Question: I am working my way through the AndroidStudio tutorial.
<URL>
I have created an EMPTY project by following this page.
I downloaded the Pixel4 R emulator as described in the tutorial.
However, when I try to run the app, it only shows as below and does not run on the emulator.
7:33:51 PM: Executing task...
7:33:51 PM: Task execution finished.

I suspected an error, but no error is indicated.
<URL>
I have only rewritten build.gradle using this page as a reference.
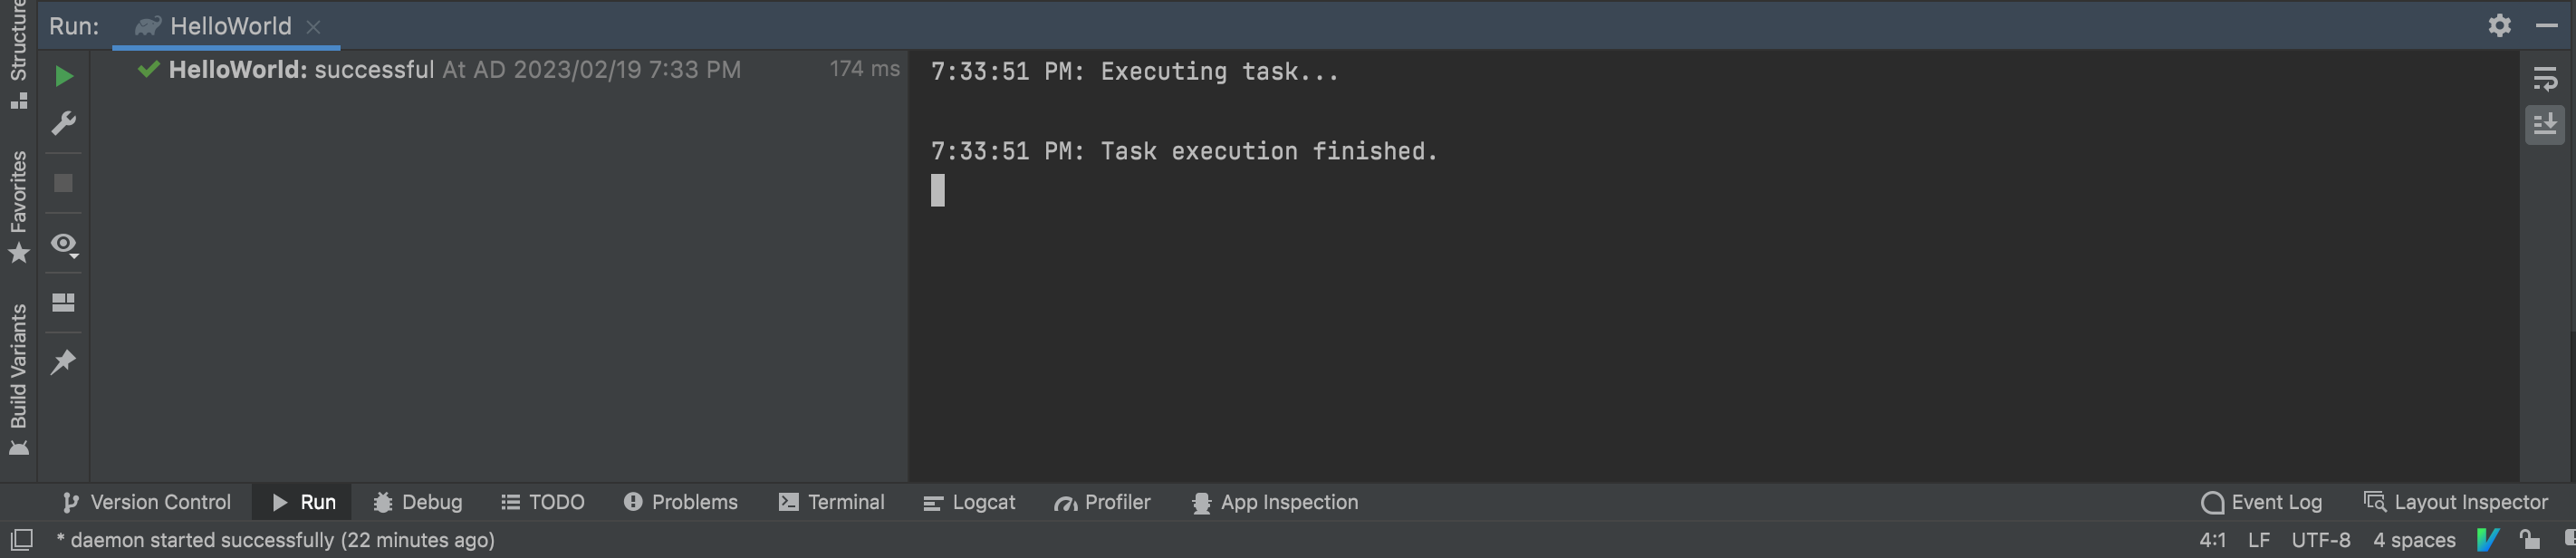
Answer: <URL>
The toolbar looked like this.
<URL>
So I clicked on the elephant icon and changed it to app, and now I can run the emulator.